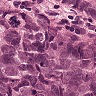
Metastatic tissue present: yes